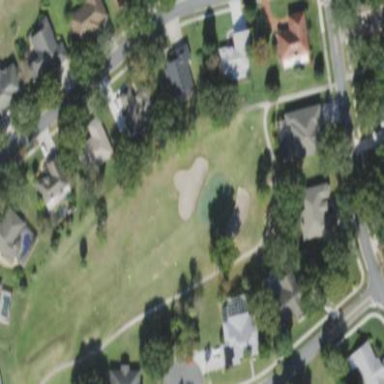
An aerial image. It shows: Grassy area designated as golf fairway.